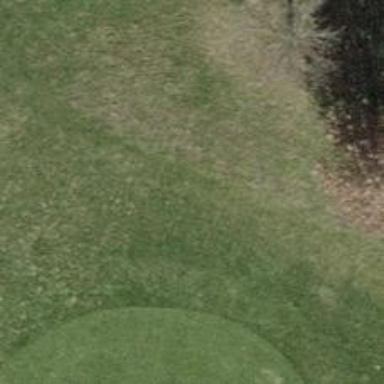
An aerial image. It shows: Grass path.